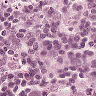
Metastatic tissue present: yes